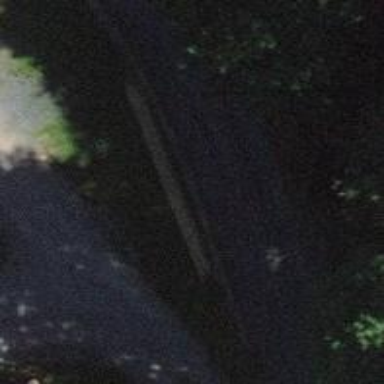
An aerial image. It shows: Unclassified road with smooth asphalt surface. The road has high-quality grade 1 tracktype.